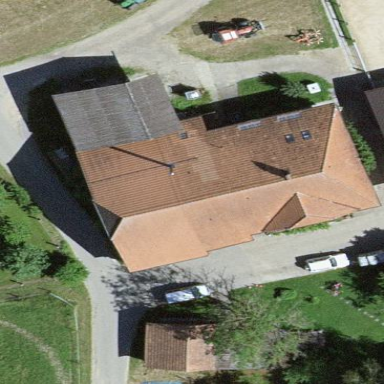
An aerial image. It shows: Farm building.